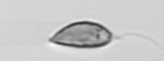
Label: Prorocentrum_triestinum